Question: So think that we've got two tables and in one of them, we've got our customers and the other has our orders in it and we've got a customer id in both of them.

So I want to get the orders of a specific customer and in here I've got two ways to do it:
1. I can say (Select * from orders where id = '1'
2. I can say (Select * from customers join orders on id = customers.id where id = '1'
So I'm asking this, why should I use the second method as it's longer to write or are there any other uses to this?
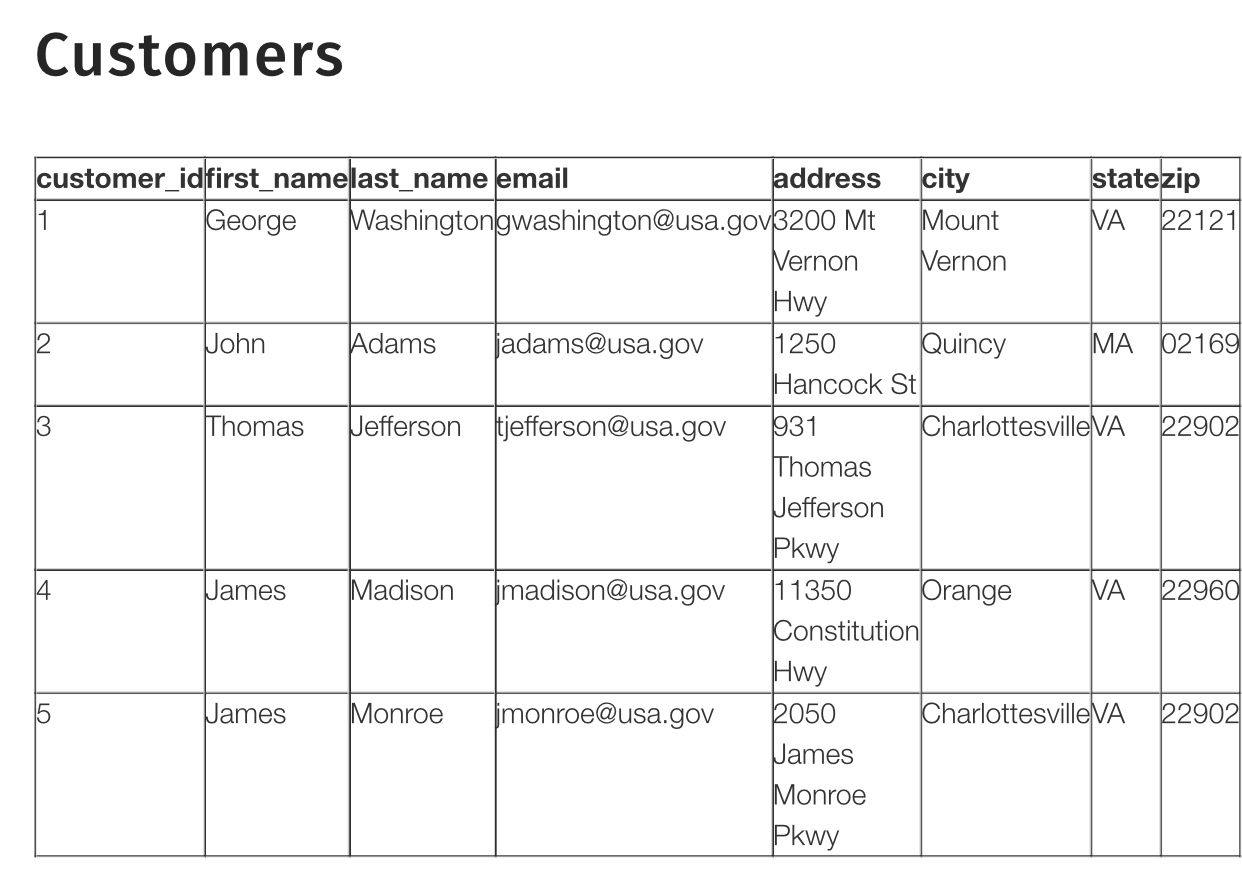
Answer: If you have the customer id, then simply do:
'''
select o.*
from orders o
where o.customer_id = 1;
'''
You only need to join the tables together if you want to use other information, such as:
'''
select o.*
from orders o join
customers c
on o.customer_id = c.customer_id
where c.email = @email;
'''